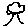
Label: tree